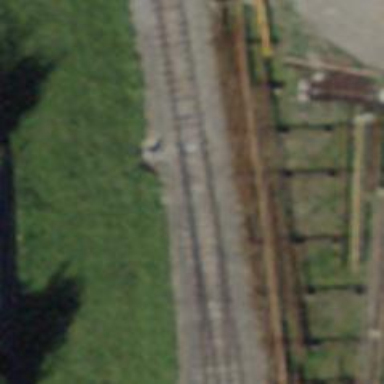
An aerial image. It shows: Railway switch.